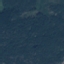
Land use / land cover class: Forest